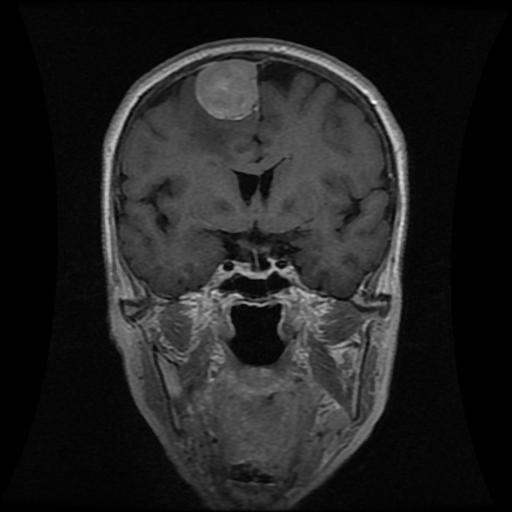
Label: meningioma